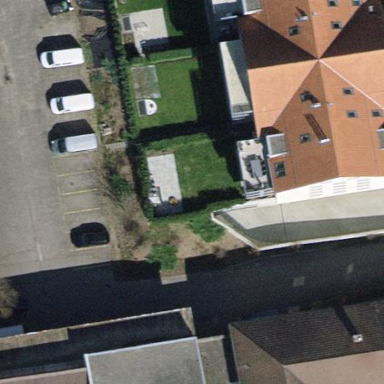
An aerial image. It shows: Parking area.